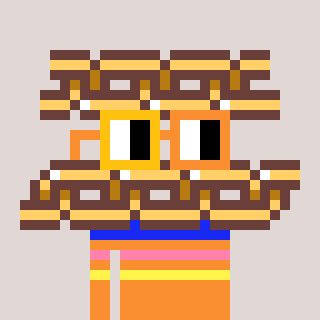
a pixel art character with square yellow and orange glasses, a chain-shaped head and a orange-colored body on a warm background